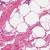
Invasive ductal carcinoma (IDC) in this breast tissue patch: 0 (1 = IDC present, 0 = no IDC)